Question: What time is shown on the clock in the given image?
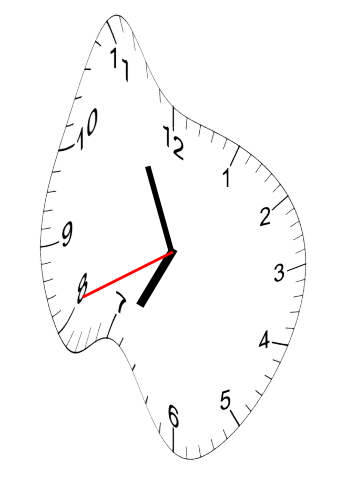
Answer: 06:55:41